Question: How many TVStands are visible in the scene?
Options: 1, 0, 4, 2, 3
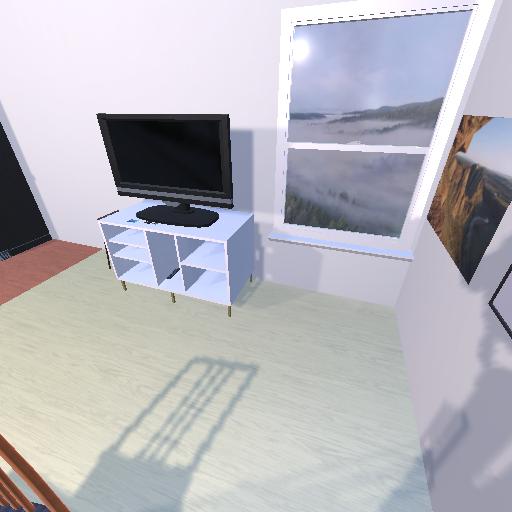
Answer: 1